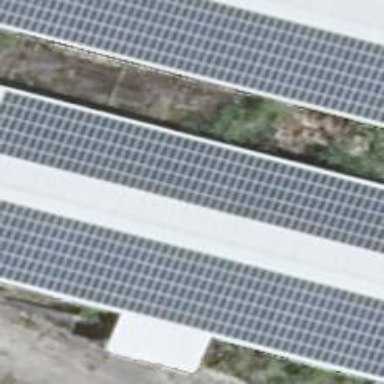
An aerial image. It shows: Solar photovoltaic panel generating electricity through small installation.